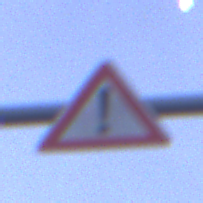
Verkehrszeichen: Gefahrenstelle
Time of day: SunriseSunset
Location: Outdoor (Suburban)
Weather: PartlyCloudy
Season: NotSpecified
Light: Natural